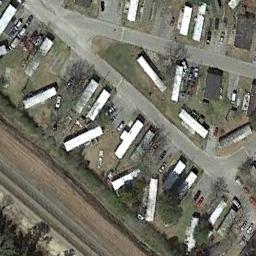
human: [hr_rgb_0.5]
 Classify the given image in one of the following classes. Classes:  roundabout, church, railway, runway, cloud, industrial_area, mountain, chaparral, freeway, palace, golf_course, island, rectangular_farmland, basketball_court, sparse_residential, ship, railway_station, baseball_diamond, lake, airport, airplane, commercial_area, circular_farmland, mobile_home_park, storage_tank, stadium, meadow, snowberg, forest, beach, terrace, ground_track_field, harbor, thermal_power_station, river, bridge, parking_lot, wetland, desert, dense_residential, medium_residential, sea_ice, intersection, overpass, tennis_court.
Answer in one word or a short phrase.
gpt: mobile_home_park